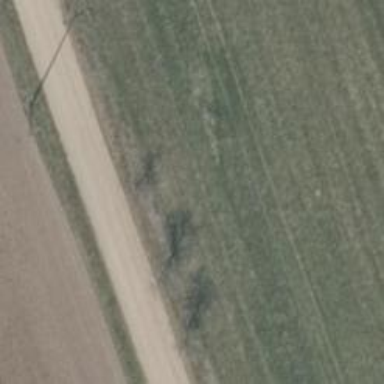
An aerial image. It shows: Row of deciduous broadleaved trees.